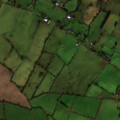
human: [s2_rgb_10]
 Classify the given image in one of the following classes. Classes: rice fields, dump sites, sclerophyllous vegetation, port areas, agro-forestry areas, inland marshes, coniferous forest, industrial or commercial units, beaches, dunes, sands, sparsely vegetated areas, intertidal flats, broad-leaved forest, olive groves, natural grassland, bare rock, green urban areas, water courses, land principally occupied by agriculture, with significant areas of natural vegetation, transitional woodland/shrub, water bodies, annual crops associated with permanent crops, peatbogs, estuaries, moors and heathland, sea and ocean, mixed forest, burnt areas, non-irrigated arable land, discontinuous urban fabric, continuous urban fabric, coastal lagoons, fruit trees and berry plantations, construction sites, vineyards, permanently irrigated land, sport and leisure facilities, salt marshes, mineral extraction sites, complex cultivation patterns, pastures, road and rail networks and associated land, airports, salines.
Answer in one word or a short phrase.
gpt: pastures